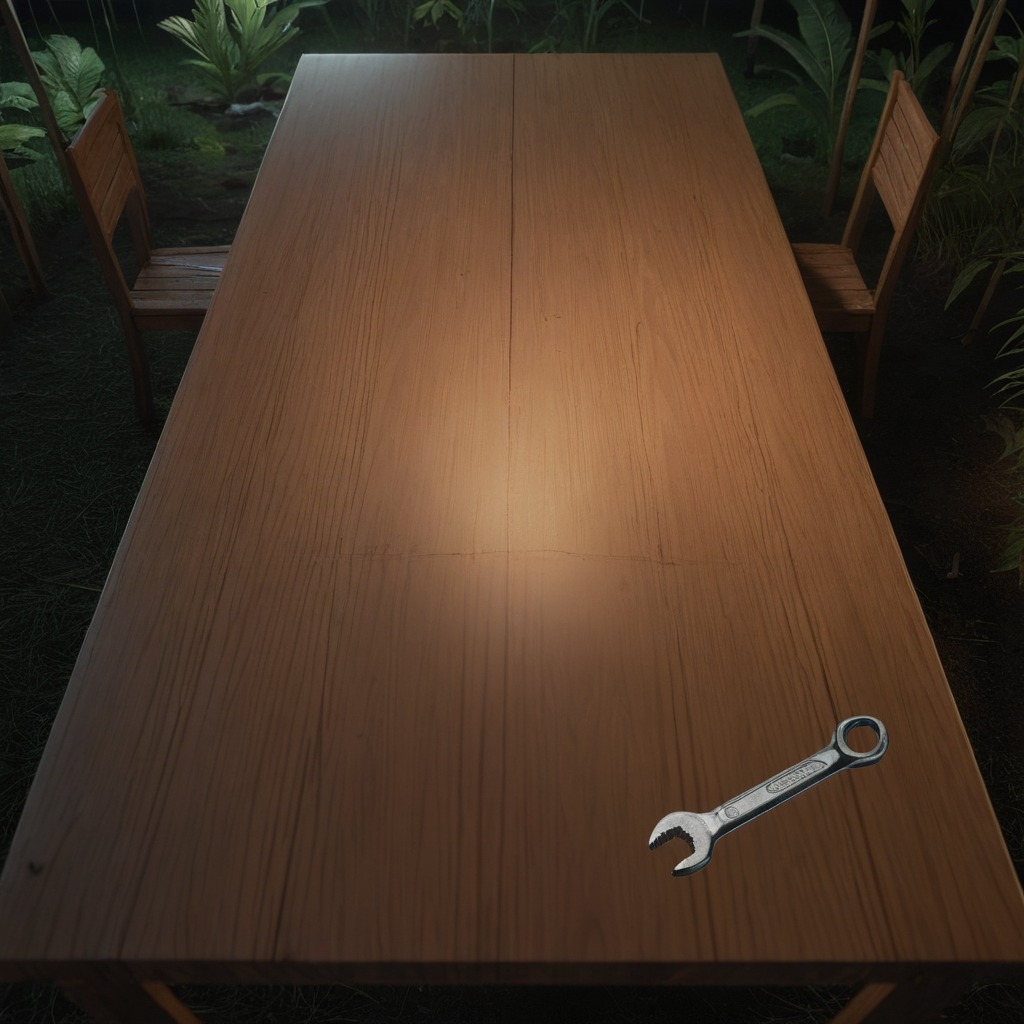
An wrench is lying on the wooden table inside a jungle field workshop tent at night dim ambient light soft shadows worn but